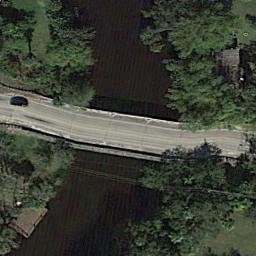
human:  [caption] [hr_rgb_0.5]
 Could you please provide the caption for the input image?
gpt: Several boats stopped on one side of the river .

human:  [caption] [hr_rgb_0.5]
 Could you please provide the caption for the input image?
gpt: There is a bridge with a car over the river next to many trees .

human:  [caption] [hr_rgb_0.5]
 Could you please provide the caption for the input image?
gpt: A bridge connects the green fields on both sides of the green river  There is a car on the bridge .

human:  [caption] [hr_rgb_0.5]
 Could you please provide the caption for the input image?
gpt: A bridge built on a narrow dark blue river and dense green plants on both sides of the river .

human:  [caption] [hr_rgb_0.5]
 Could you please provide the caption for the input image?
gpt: Many trees are around the bridge .